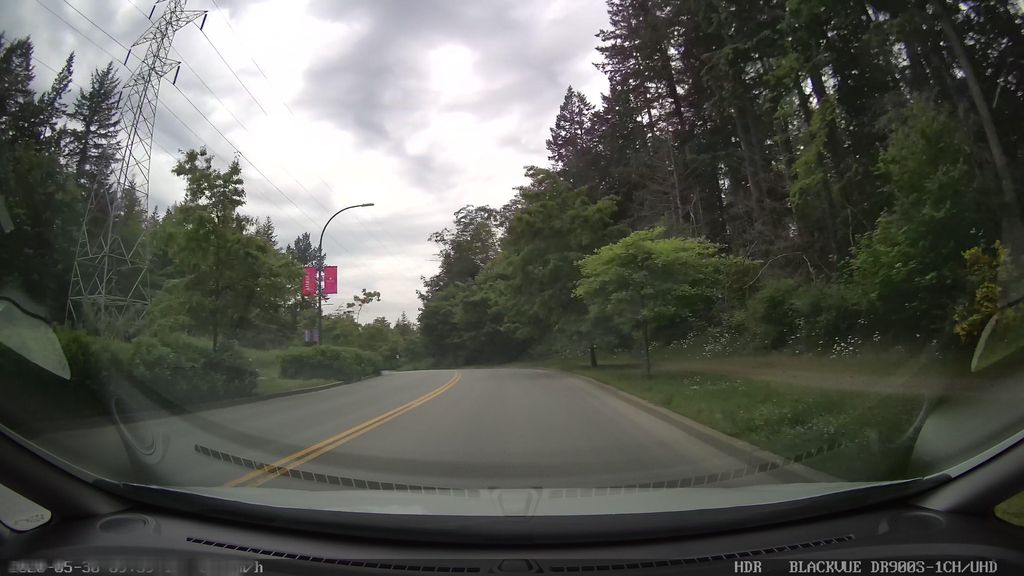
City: vancouver